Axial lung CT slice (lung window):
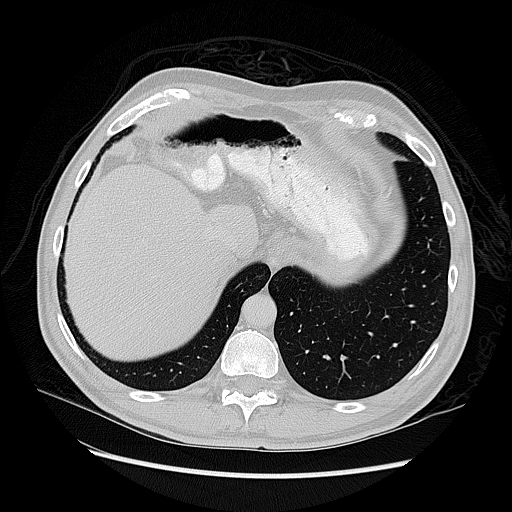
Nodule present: no